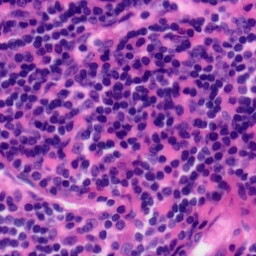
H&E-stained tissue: Tonsil